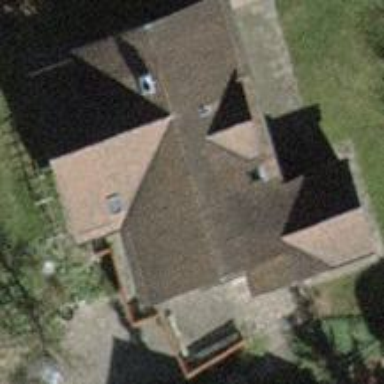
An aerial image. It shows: Detached building with gabled tile roof.